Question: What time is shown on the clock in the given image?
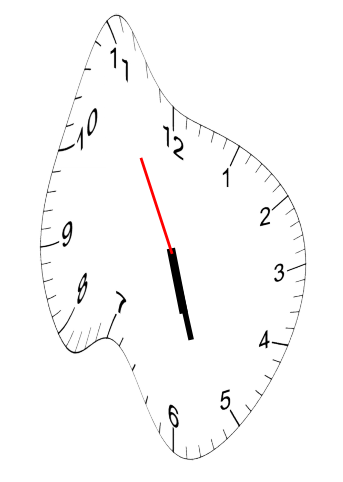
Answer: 05:26:55